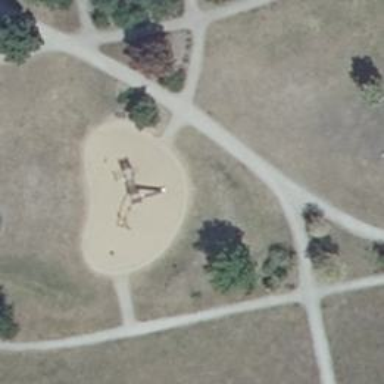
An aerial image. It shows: Playground area for leisure land.